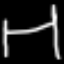
Label: bed